Question: I am using Intellij and Maven for my GAE Java project. I have some strange issues with calling 'createOrReplace' from <URL> in Google Cloud Storage, that is dependent on me editing a single file in my project. Here is what happens:
I have a stable revision on Github. I checkout that revision and use an intellij configuration to deploy the app. My deployment looks like this:  After the clean install and build, this is the command that gets executed: '/Library/Java/JavaVirtualMachines/jdk1.7.0_25.jdk/Contents/Home/bin/java -Dfile.encoding=UTF-8 -classpath /Users/me/.m2/repository/com/google/appengine/appengine-java-sdk/1.9.15/appengine-java-sdk/appengine-java-sdk-1.9.15/lib/appengine-tools-api.jar com.google.appengine.tools.admin.AppCfg --email=me@gmail.com --passin --no_cookies update /Users/me/git/blunka/harry-gcp/module-ear/target/module-ear-1.0'
I then add a comment to a specific source file. I redeploy and I notice a bunch of output files under '/target' have changed. My app is now broken with this error:
'''
java.lang.NoSuchMethodError: com.google.common.base.Stopwatch.createUnstarted()Lcom/google/common/base/Stopwatch;
at com.google.appengine.tools.cloudstorage.RetryHelper.runWithRetries(RetryHelper.java:156)
at com.google.appengine.tools.cloudstorage.GcsServiceImpl.createOrReplace(GcsServiceImpl.java:70)
'''
I now delete that comment and deploy again. I do a 'git status' and notice that some of the changed files under '/target' are no longer there. My app works fine again.
When I look at the decompiled .class files of the modified class, they are identical. Here is my dep tree for the module that is throwing the error:
'''
[INFO] +- com.google.api-client:google-api-client-appengine:jar:1.19.0:compile
[INFO] | \- com.google.api-client:google-api-client:jar:1.19.0:compile
[INFO] | \- com.google.guava:guava-jdk5:jar:13.0:compile
[INFO] +- com.google.appengine.tools:appengine-gcs-client:jar:RELEASE:compile
[INFO] | \- (com.google.guava:guava:jar:18.0:compile - omitted for duplicate)
[INFO] +- com.google.guava:guava:jar:18.0:compile
[INFO] \- com.googlecode.objectify:objectify:jar:5.1.1:compile
[INFO] \- (com.google.guava:guava:jar:17.0:compile - omitted for conflict with 18.0)
'''
I have a few questions:
1. Why does a comment cause my output files to change?
2. Why do changed output files from a comment cause a change in behavior of the app, even though the decompiled source is the same?
3. If guava (google.common.base) has collisions, how can I fix them?
4. How can I prevent something like this from happening in the future?
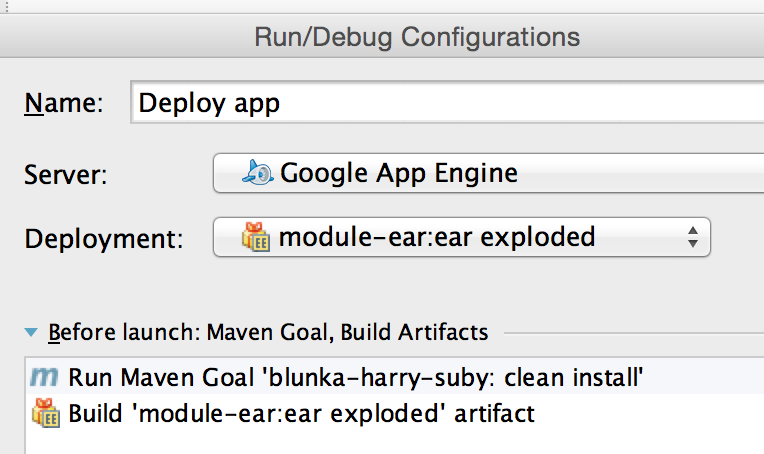
Answer: Sorry for "stealing" the answer, but @ben-manes is right in his comment. I had the same problem and his last message helped me. I just want to make this as an answer, because not everybody looks through comments.
google-api-client depends on guava-jdk5, which creates a conflict with guava-18+, used by appengine-gcs-client
'''
<dependency>
<groupId>com.google.api-client</groupId>
<artifactId>google-api-client-appengine</artifactId>
<version>1.20.0</version>
<exclusions>
<!-- creates conflicts with another guava version in appengine-gcs-client -->
<exclusion>
<groupId>com.google.guava</groupId>
<artifactId>guava-jdk5</artifactId>
</exclusion>
</exclusions>
</dependency>
'''